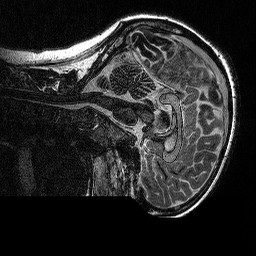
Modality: MP2RAGE
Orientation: sagittal
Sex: female
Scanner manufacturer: siemens
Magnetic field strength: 3 T
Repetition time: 5 s
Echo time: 0.00292 s